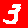
Digit: 3